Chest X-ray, PA view. Patient: 74 years old, sex M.
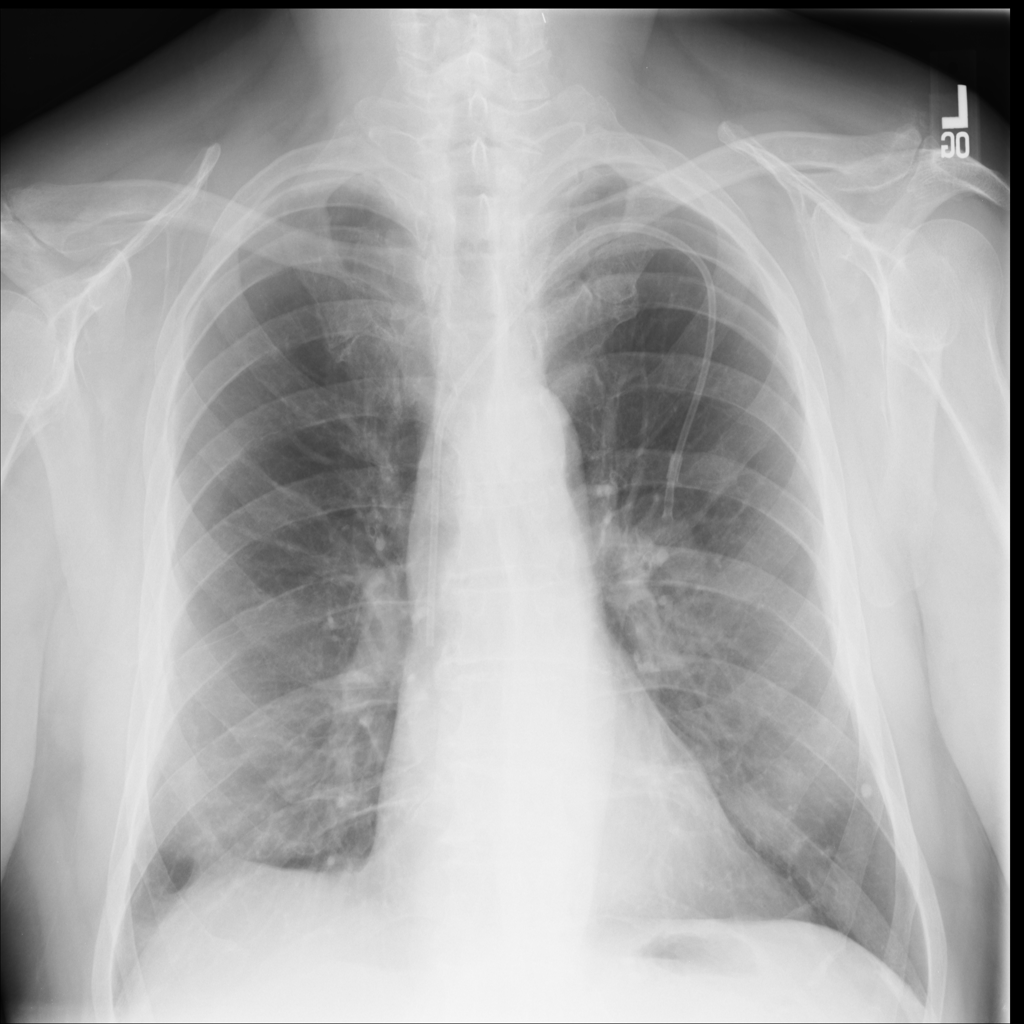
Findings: No Finding